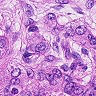
Metastatic tissue present: yes